Question: Okay, after a successful user login, an alertbox will display the username and then another form will pop up that enables the user to change his password. I want to use the value of the username (from login form) in a conditional statement to be able to change the password.
How do i get this value that came from another form? Thanks.
View image here:
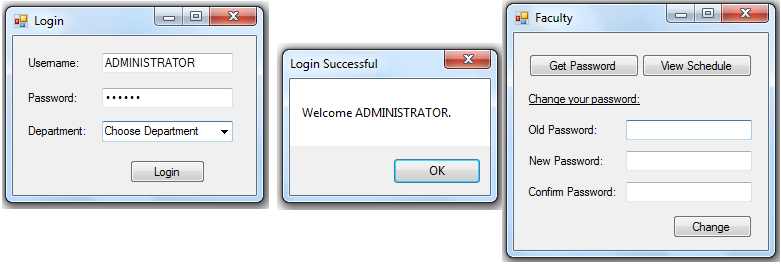
Answer: What does confuse u?
Pass the username to the next form, I don't see the reason why the 3rd form has to know about any other. It would be one more useless dependency.